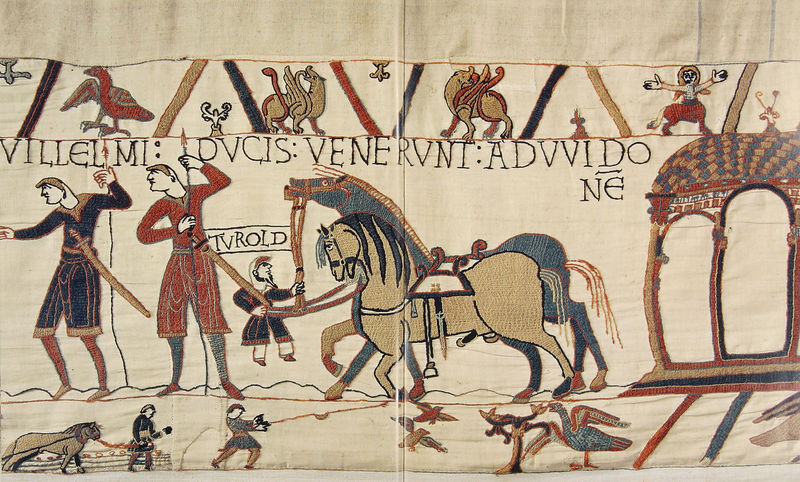
Titel: Teppich von Bayeux
Institution: Bayeux, Städtisches Museum
Schlagwörter: adler, blau, flügel, kampf, vogel, gelb, menschen, grau, hintergrund, kleid, männer, zeichnung, rot, tuch, beige, teppich, hände, feld, vögel, gehen, stickerei, person, arbeit, bauern, pferd, pferde, reiter, adelige, sattel, steigbügel, zügel, schrift, leine, acker, kutsche, wagen, krieg, schlacht, lanze, soldaten, wandteppich, name, titel, schwert, schwerter, pfau, mythologie, ritter, heer, römer, wappen, griechen, zentaur, greif, lanzen, löwe, speer, zwerg, gestickt, textil, wilhelm, latein, tross, falkner, sänfte, ackergaul, wappentiere, griffon, knappen, zentaure, wandrelief, kleinwüchsiger, bayeux, willelmi, turold, ateppich, villhelmi, villelmi, dvcis